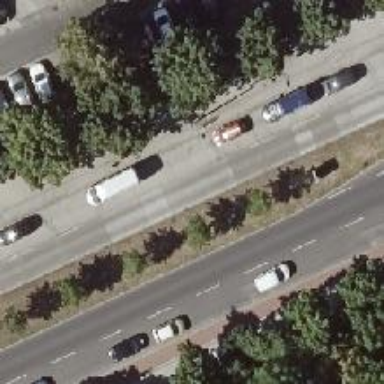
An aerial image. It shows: Avenue lined with deciduous broadleaved trees.